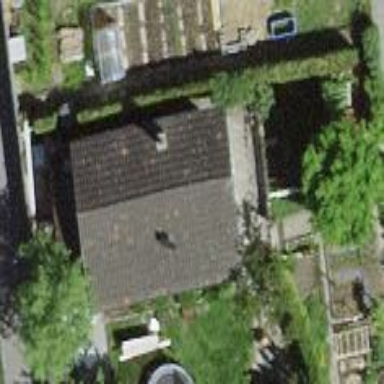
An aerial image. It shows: Bungalow.